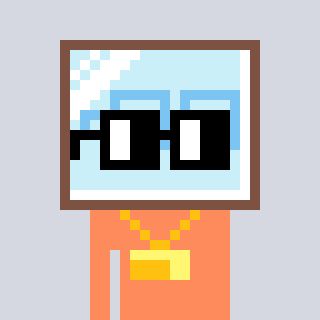
a pixel art character with square black glasses, a mirror-shaped head and a peachy-colored body on a cool background